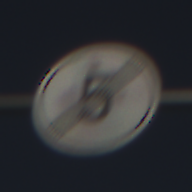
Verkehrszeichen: EndeGeschwindigkeit5
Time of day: MorningAfternoon
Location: Outdoor (Nature)
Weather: PartlyCloudy
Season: NotSpecified
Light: Natural